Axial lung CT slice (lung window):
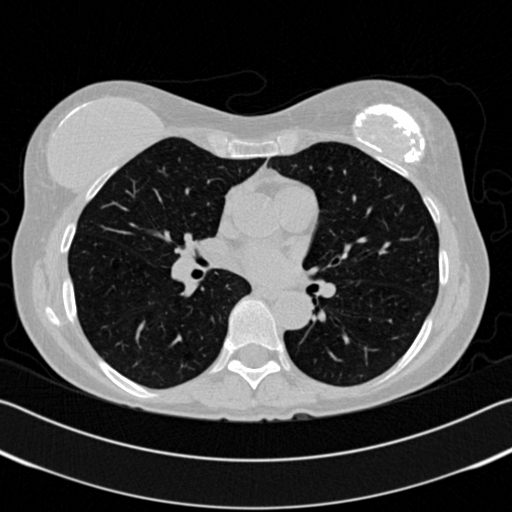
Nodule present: no